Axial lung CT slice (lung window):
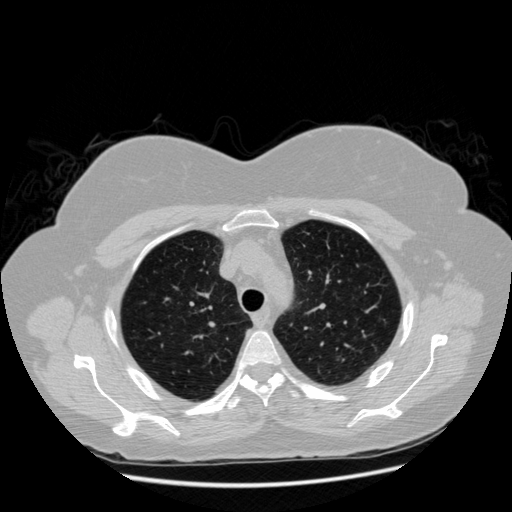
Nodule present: no